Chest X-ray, PA view. Patient: 65 years old, sex F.
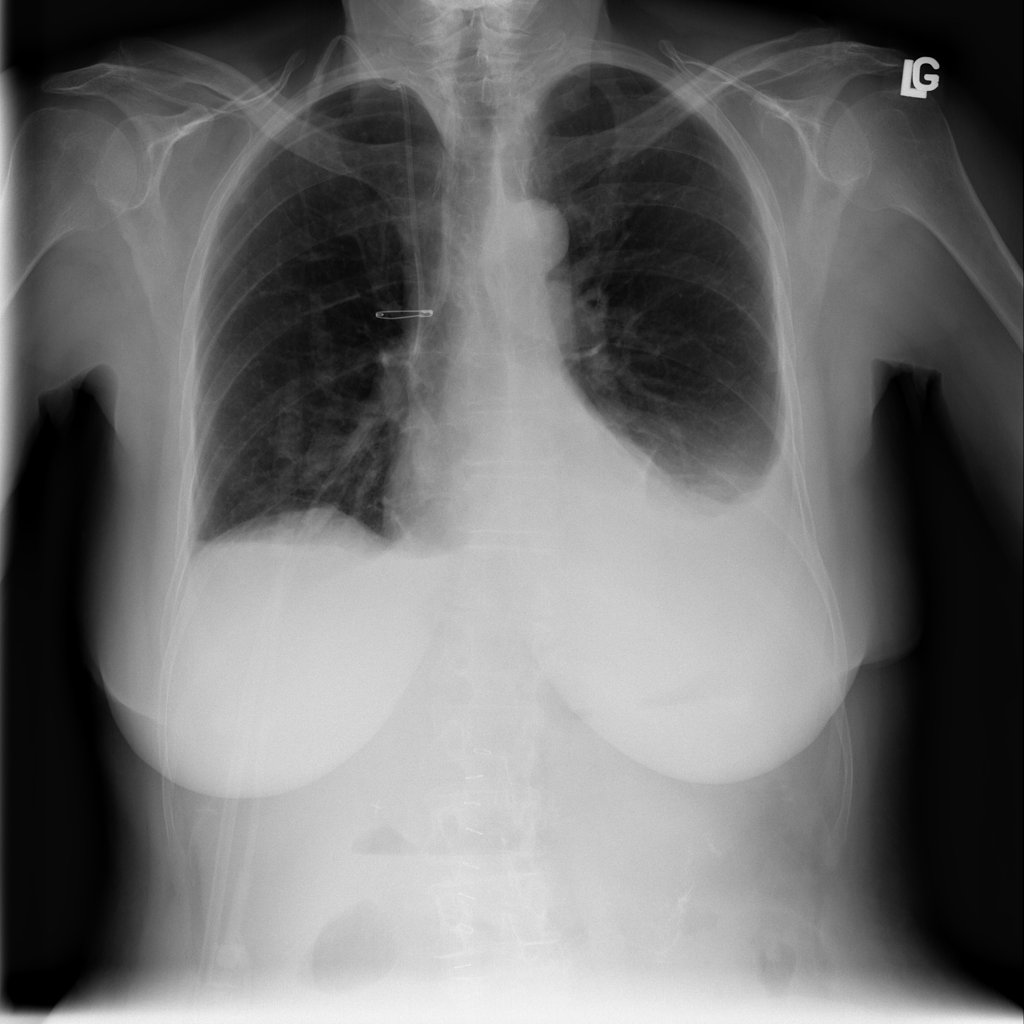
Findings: Effusion